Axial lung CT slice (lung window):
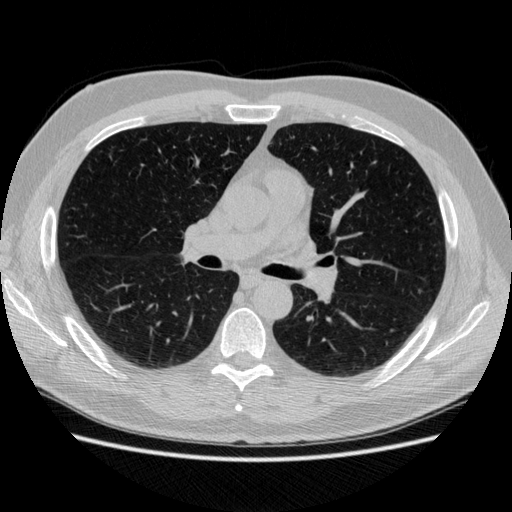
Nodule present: no